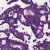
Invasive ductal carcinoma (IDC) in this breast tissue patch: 0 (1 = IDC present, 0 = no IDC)